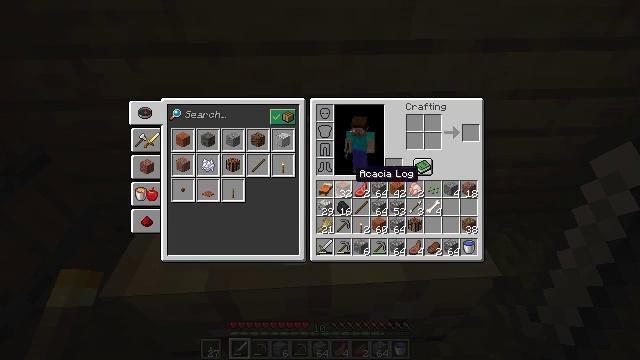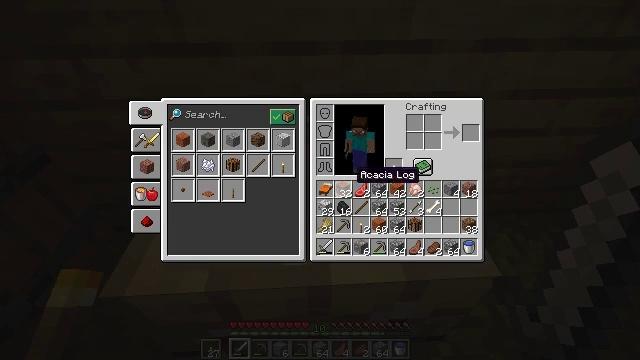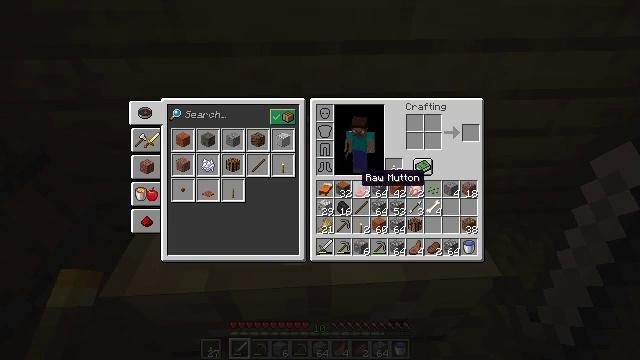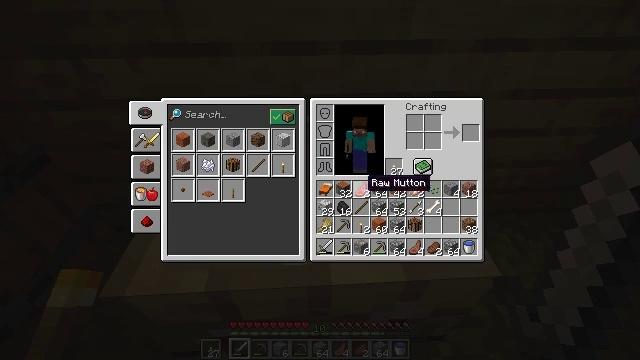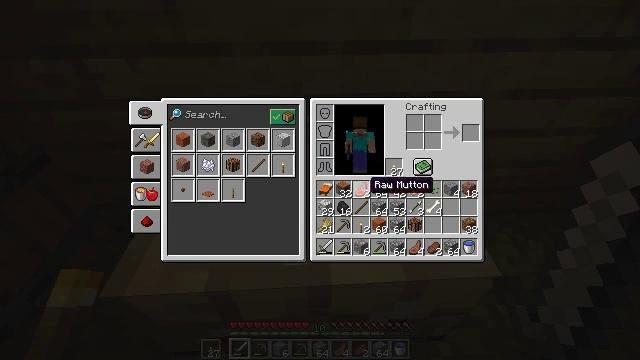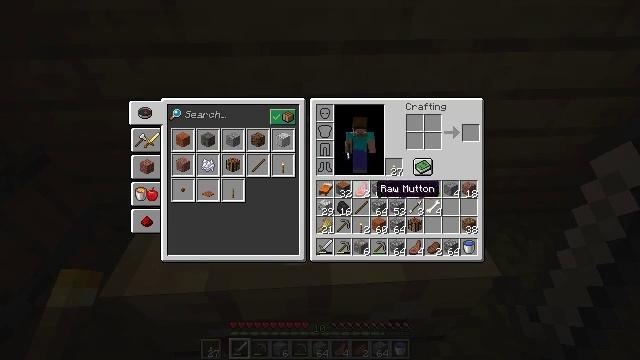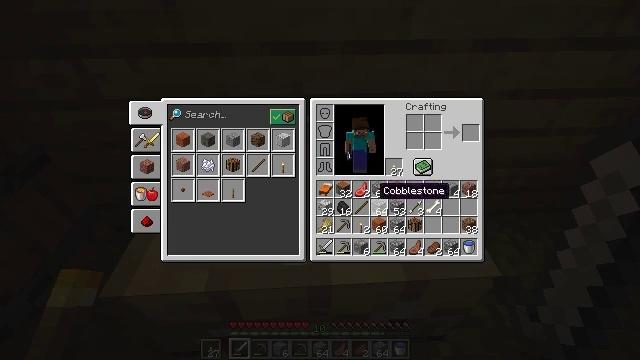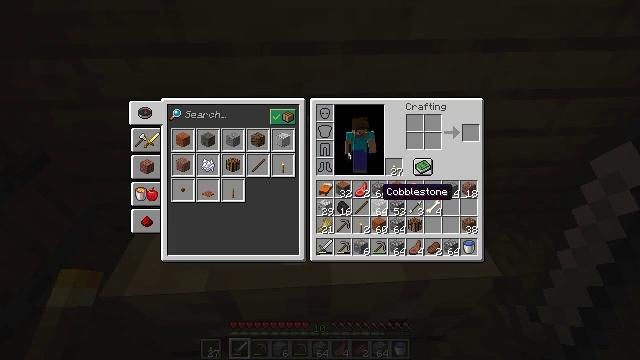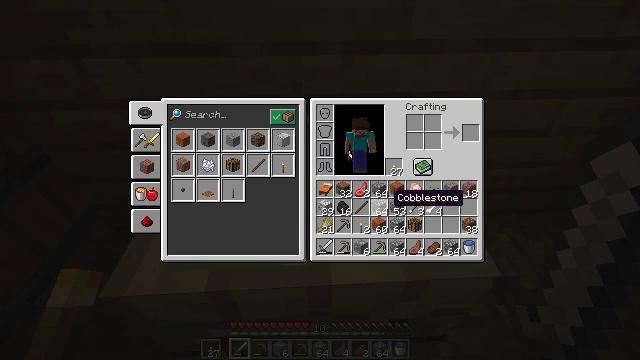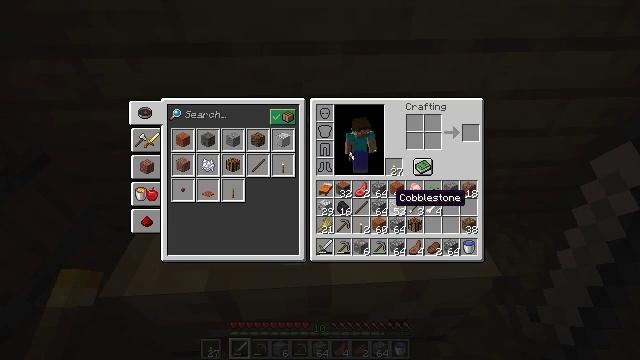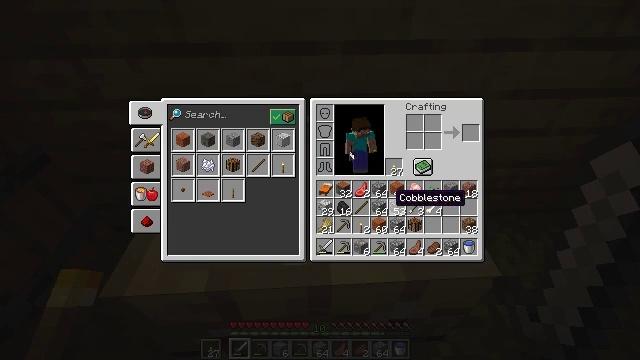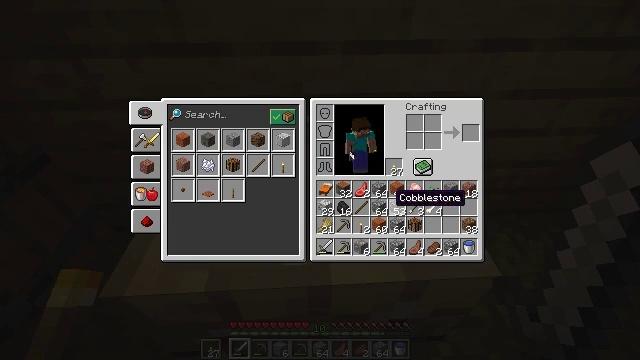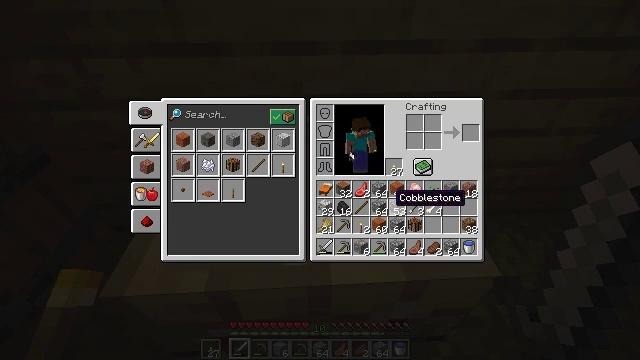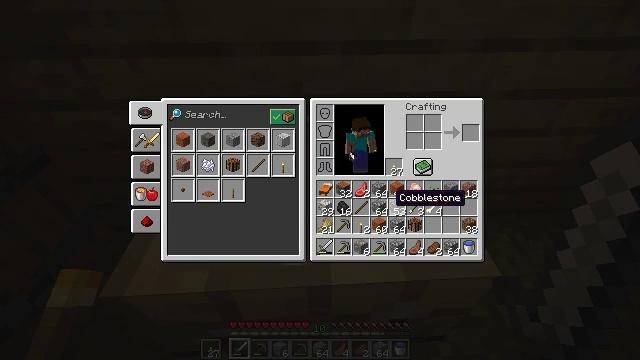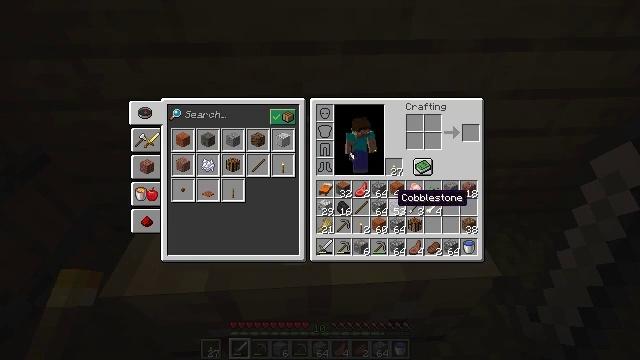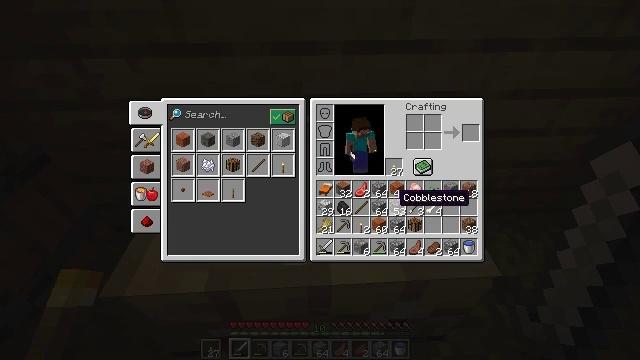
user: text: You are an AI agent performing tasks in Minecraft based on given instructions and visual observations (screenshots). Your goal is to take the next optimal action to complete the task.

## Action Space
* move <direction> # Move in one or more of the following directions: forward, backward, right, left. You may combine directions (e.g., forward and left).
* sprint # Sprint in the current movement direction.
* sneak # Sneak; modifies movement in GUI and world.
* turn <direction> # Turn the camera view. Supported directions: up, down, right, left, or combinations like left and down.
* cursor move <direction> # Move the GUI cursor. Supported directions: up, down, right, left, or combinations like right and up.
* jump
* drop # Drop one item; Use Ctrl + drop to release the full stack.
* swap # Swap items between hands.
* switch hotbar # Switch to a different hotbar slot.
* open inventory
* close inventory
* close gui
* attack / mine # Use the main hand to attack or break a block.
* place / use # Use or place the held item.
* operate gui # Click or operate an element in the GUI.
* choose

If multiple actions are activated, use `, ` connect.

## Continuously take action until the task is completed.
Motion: motion action
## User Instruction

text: Break and collect the fletching table.
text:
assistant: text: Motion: no_op
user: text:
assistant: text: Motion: no_op
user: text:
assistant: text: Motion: no_op
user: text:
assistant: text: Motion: no_op
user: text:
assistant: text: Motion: no_op
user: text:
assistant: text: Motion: no_op
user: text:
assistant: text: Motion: no_op
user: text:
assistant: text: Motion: cursor move right
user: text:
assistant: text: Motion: no_op
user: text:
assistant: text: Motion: no_op
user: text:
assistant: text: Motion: no_op
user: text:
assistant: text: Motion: no_op
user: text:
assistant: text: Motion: no_op
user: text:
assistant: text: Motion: no_op
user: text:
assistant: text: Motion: no_op
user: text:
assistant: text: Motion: no_op
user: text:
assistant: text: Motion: no_op
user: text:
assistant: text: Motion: no_op
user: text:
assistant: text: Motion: no_op
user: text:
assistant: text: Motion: cursor move left
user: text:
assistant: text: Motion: cursor move left
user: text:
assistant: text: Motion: cursor move left
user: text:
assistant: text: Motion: cursor move left
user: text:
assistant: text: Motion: no_op
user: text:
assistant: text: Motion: no_op
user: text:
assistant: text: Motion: no_op
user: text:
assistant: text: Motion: no_op
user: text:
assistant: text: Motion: no_op
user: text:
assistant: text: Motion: no_op
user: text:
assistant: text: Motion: no_op